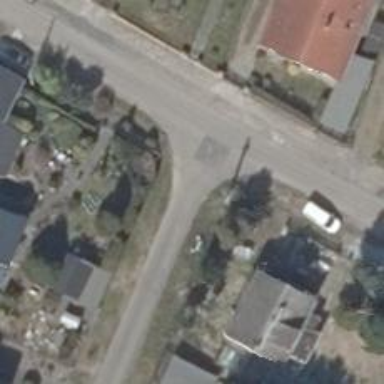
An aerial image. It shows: Residential road with asphalt surface.